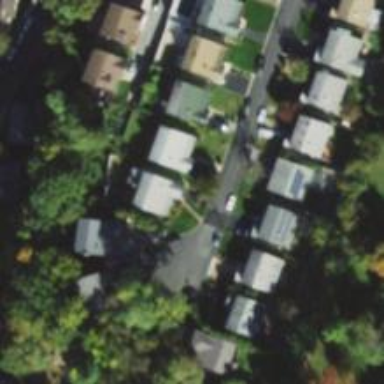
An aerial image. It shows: Residential road.